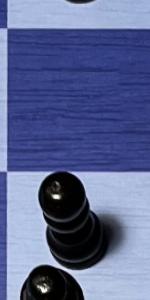
Label: Pawn_Black